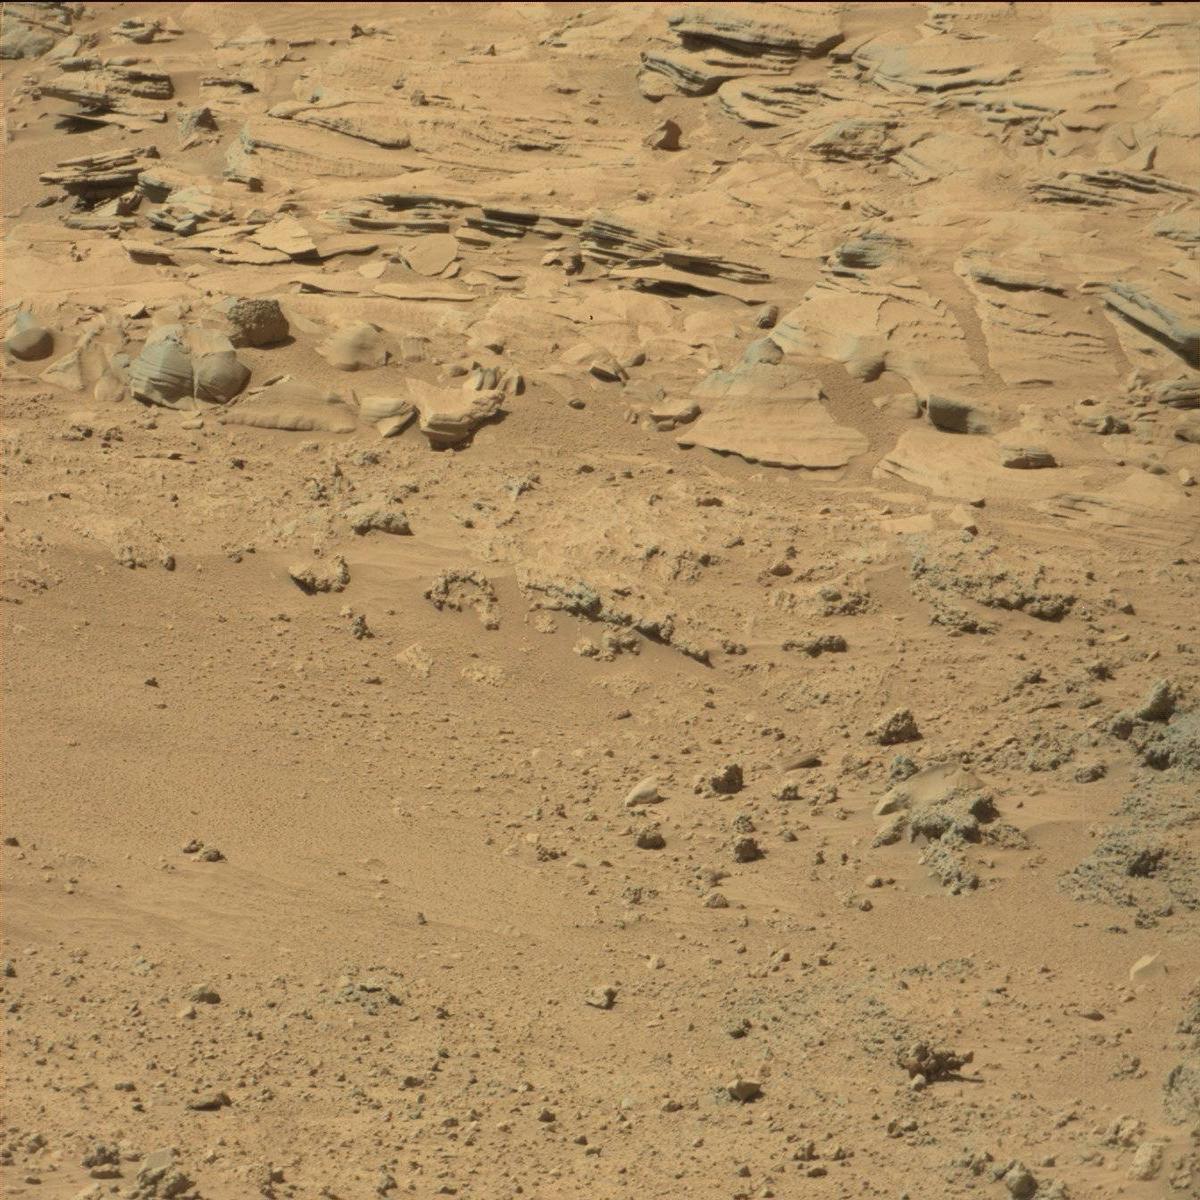
Terrain classes present: Bedrock, Sand / Soil